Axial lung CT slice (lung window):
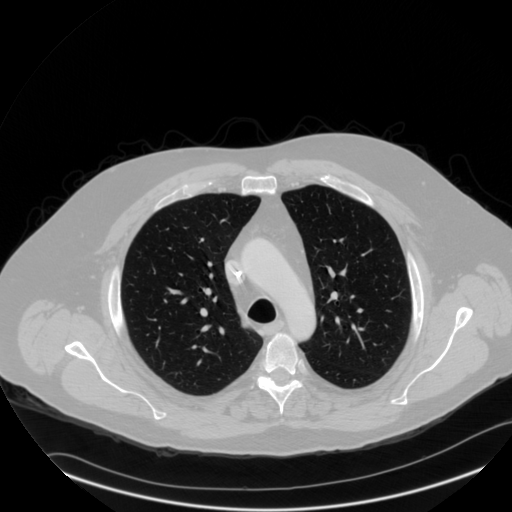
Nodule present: no